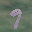
Label: 9